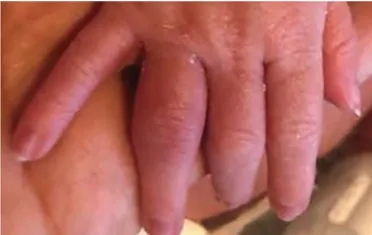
Clinical and Representative Histologic Findings. Infant at approximately 1 week of age. (B) 4th proximal interphalangeal joint arthritis.
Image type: medical_photograph (skin_photograph)